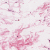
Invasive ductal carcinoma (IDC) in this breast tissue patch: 0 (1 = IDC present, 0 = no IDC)